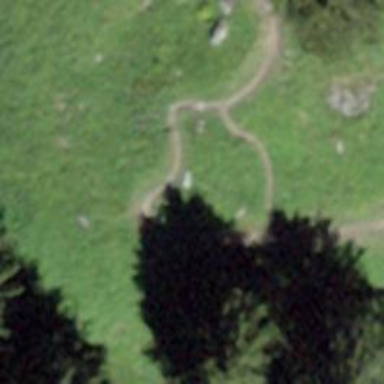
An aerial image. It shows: Path with excellent trail visibility on the ground.